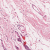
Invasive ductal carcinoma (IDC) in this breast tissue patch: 0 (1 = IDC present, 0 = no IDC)